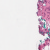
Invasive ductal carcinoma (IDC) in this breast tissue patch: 0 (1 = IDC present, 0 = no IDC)